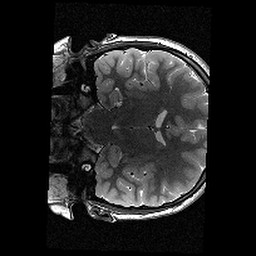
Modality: T2w
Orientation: coronal
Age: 11
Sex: female
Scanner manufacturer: siemens
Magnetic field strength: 3 T
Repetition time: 9.23 s
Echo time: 0.067 s